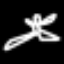
Label: frog